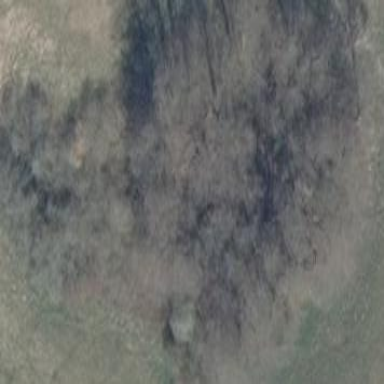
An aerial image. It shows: Deciduous broadleaved forest.